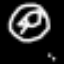
Label: pants